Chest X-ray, AP view. Patient: 49 years old, sex M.
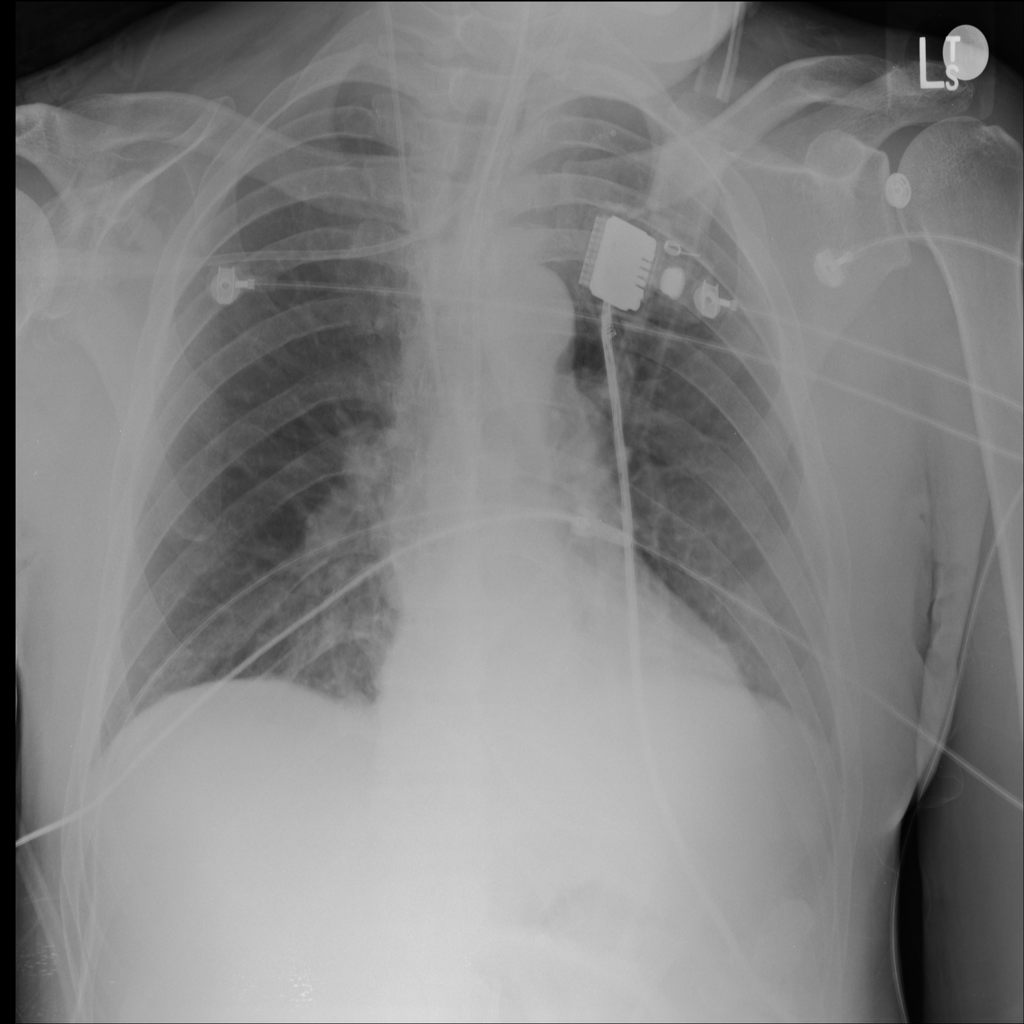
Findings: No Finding